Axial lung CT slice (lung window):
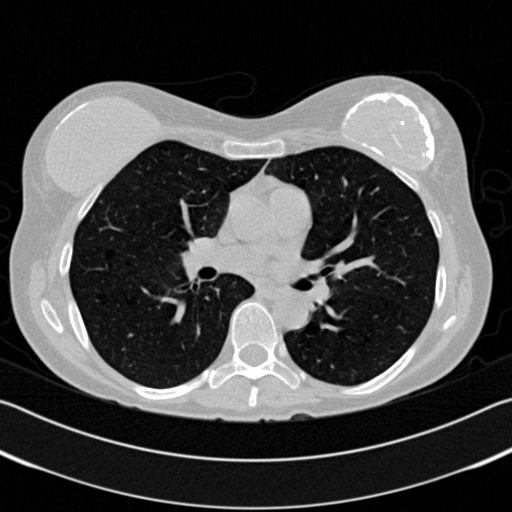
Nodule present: no